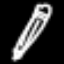
Label: pencil